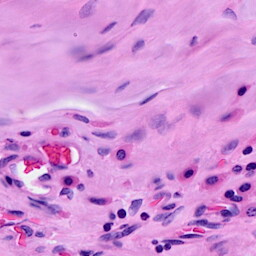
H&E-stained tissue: Breast